Field crop: maize
Growth stage: 2
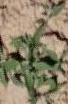
Species: atriplex